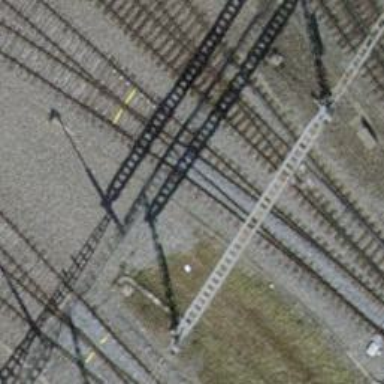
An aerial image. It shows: Railway switch.